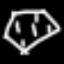
Label: diamond